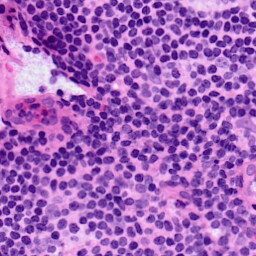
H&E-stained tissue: LymphNode